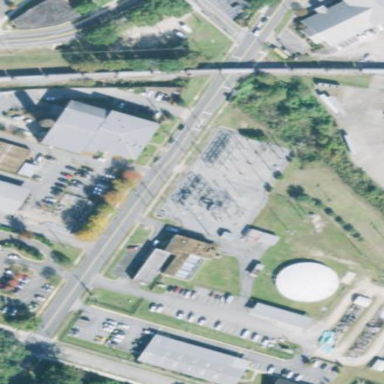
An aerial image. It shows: There is distribution substation enclosed by fence.